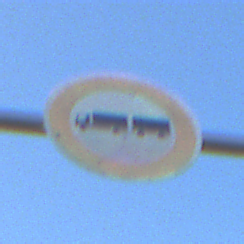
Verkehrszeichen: VerbotLastkraftwagenMitAnhaenger
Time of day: SunriseSunset
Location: Outdoor (Nature)
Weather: Clear
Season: NotSpecified
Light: Natural